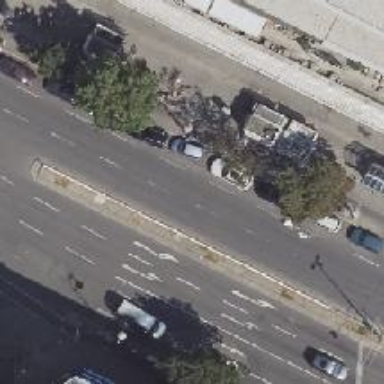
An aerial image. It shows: Secondary road with asphalt surface and lane markings. This road is dual carriageway with parking lane on the right.